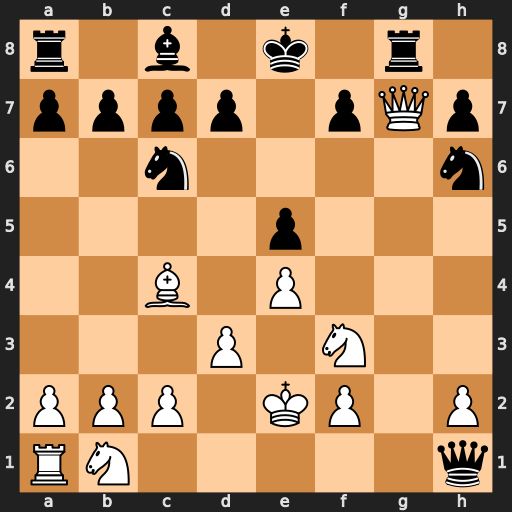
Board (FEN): r1b1k1r1/pppp1pQp/2n4n/4p3/2B1P3/3P1N2/PPP1KP1P/RN5q
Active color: w
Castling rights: q
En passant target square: -
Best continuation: Bxf7+ Nxf7 Qxg8+ Ke7 Nc3 Qxf3+ Kxf3